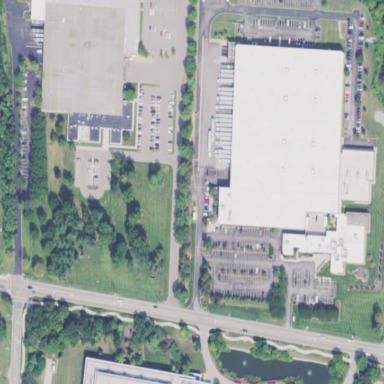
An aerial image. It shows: Industrial building.